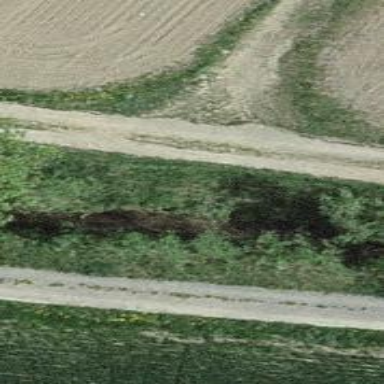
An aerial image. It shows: Unpaved track with grade2 quality type.